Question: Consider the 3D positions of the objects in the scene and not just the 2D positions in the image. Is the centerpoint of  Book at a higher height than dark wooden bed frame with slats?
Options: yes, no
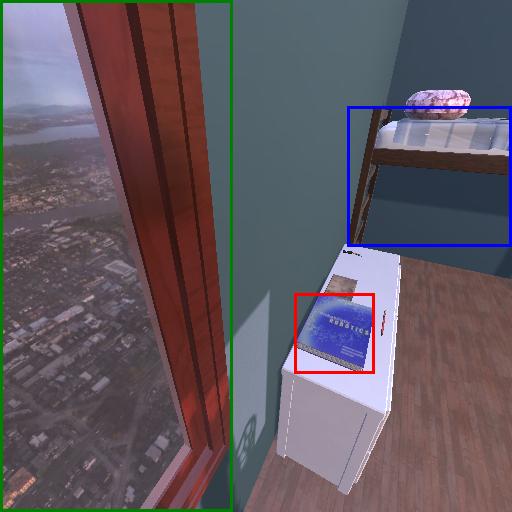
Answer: yes